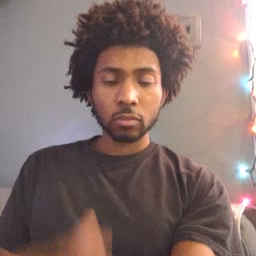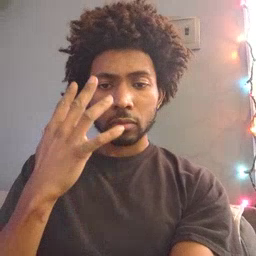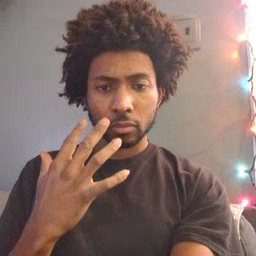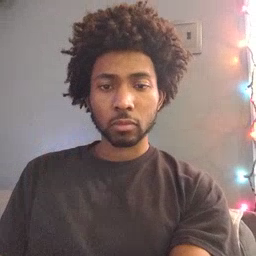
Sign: sad